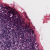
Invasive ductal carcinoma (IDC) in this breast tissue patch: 0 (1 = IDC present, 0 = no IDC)